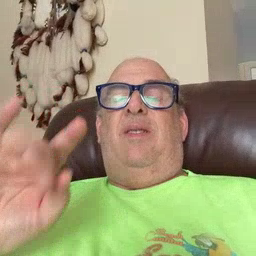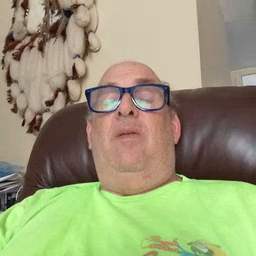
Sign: yucky